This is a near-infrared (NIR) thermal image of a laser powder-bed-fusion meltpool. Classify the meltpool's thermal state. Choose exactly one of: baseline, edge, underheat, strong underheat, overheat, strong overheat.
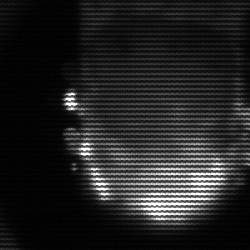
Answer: baseline